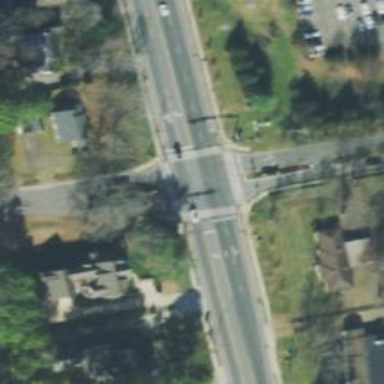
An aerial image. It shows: Marked road crossing.